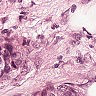
Metastatic tissue present: yes